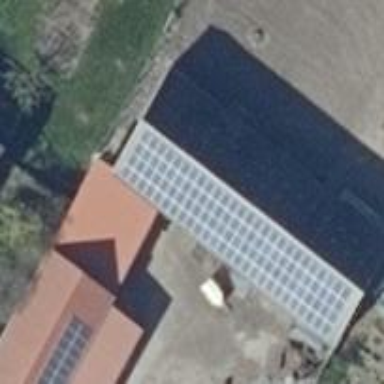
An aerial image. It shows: Building equipped with small solar photovoltaic panel for electricity generation.